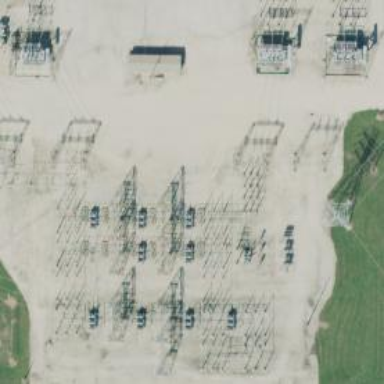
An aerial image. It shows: Switch for power supply.